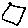
Label: hexagon